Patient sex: F
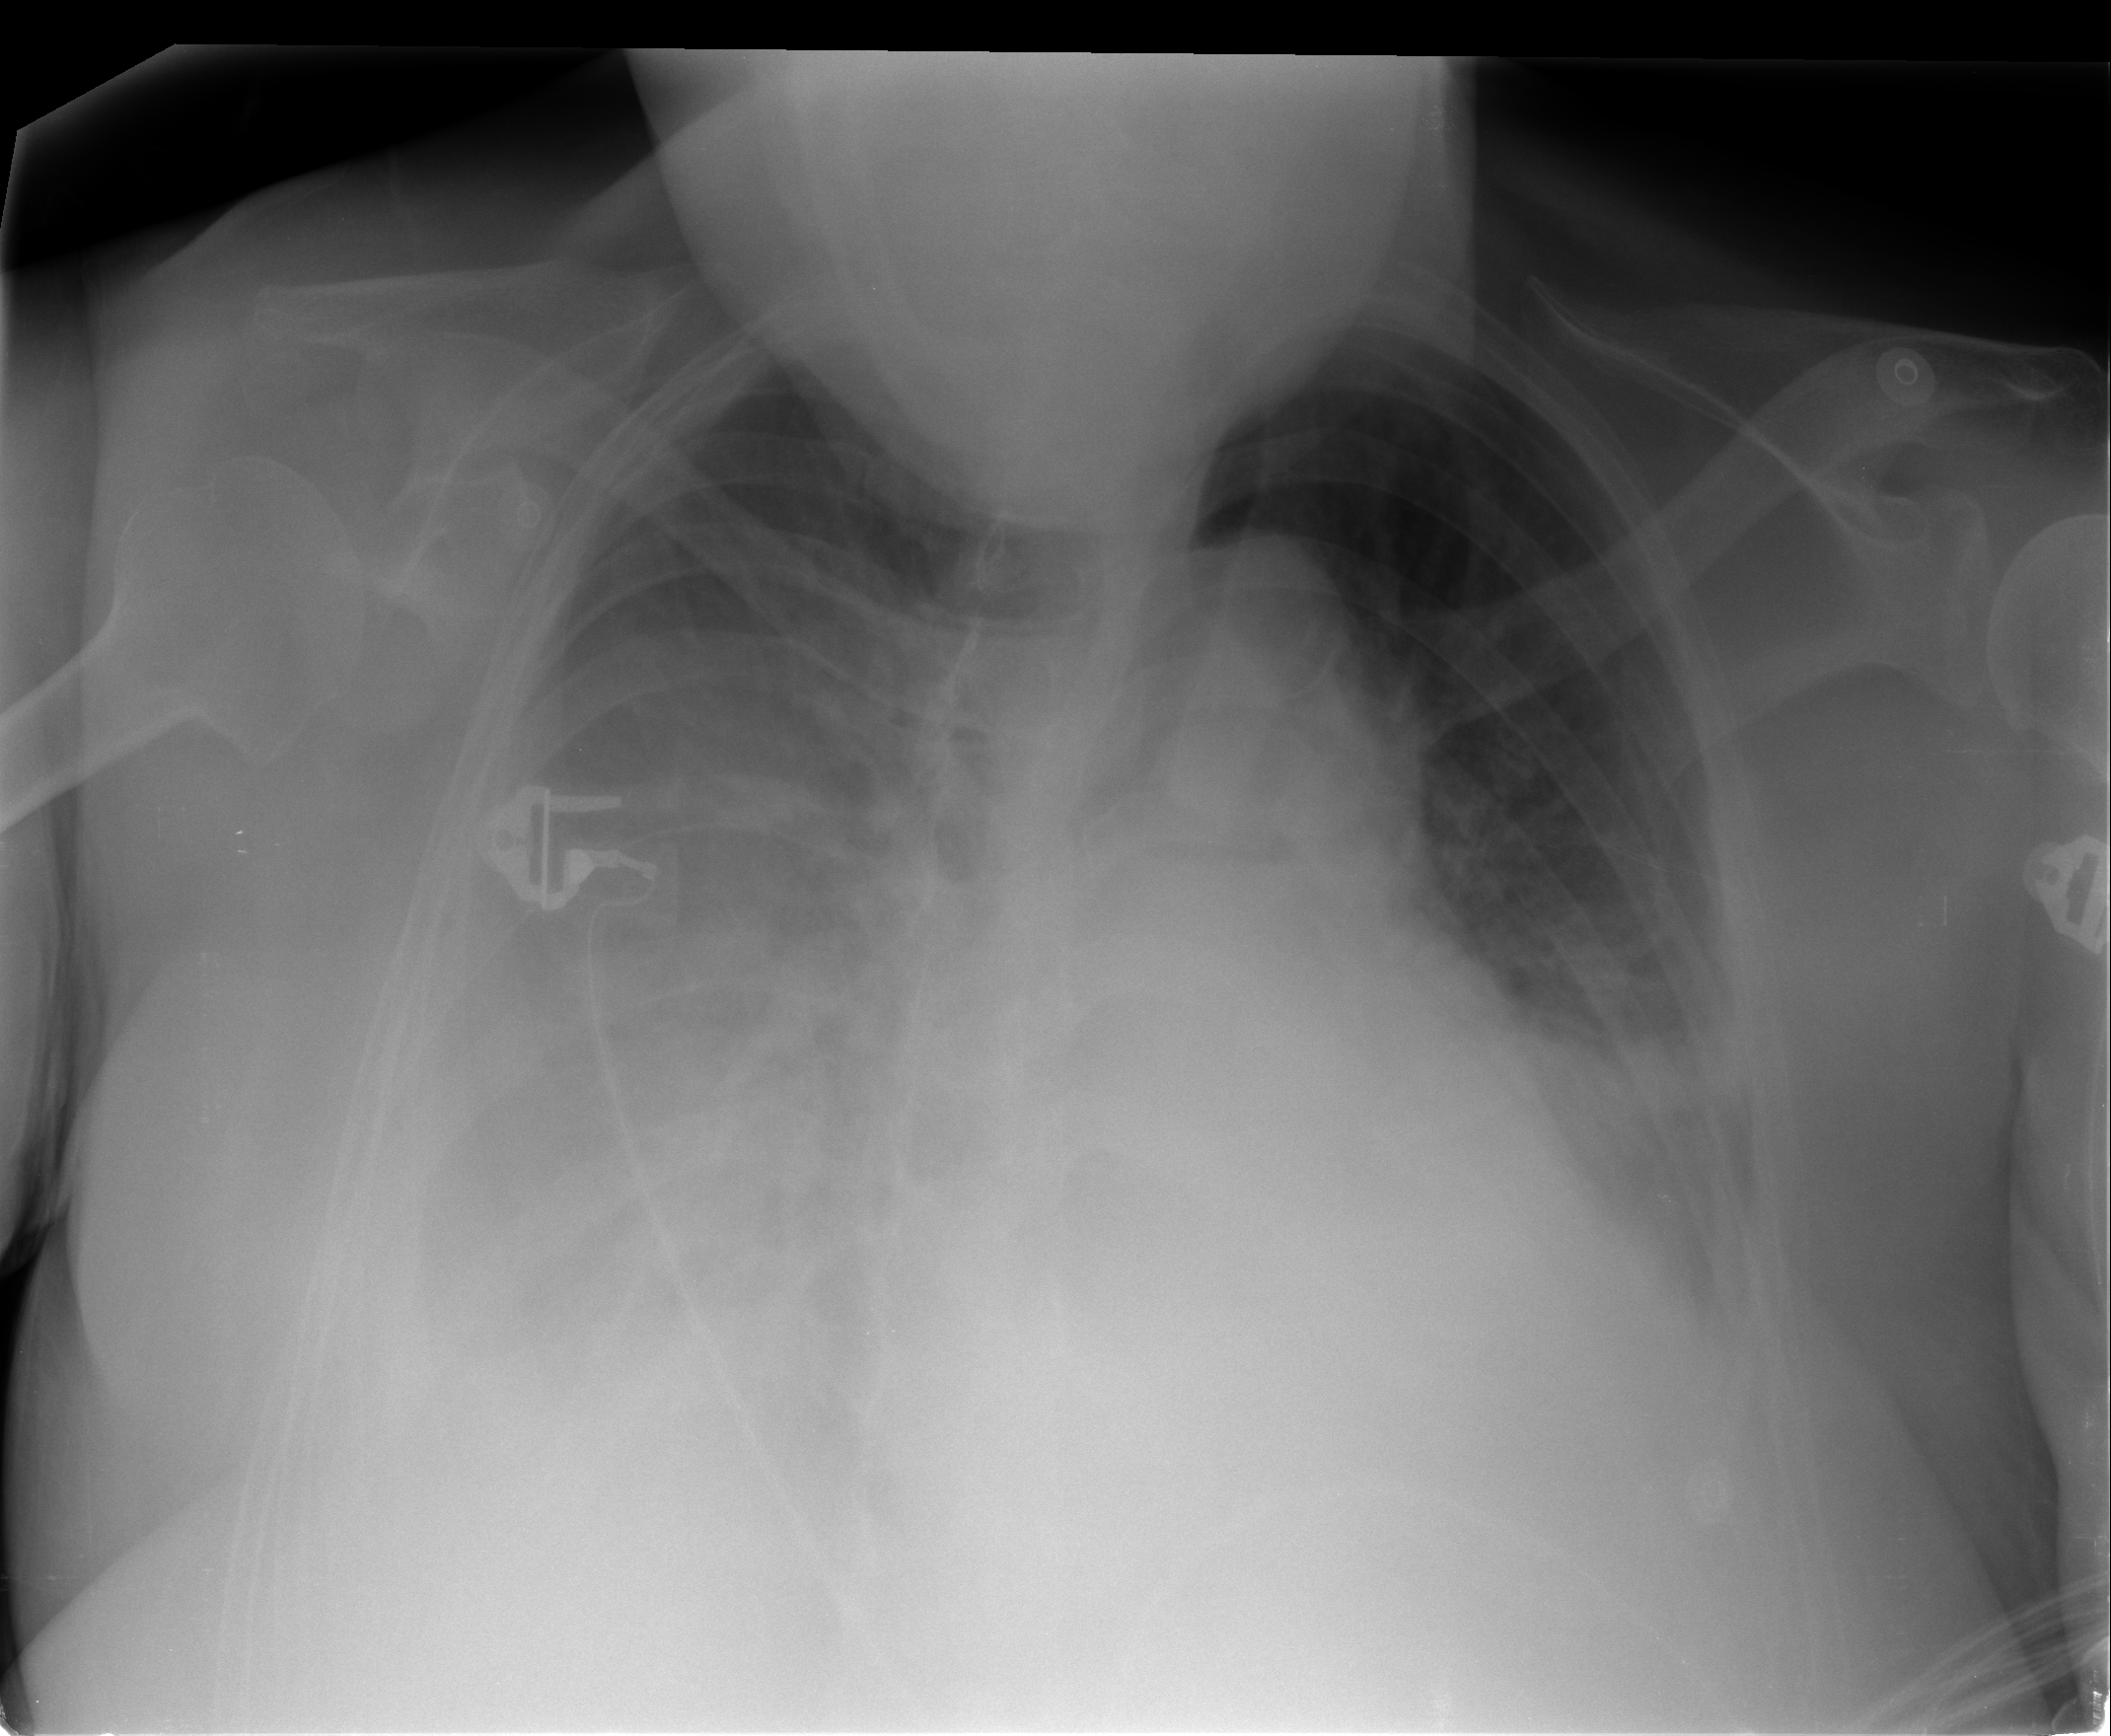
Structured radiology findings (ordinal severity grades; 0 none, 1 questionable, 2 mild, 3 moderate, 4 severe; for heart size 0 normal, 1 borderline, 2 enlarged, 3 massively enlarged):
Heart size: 2
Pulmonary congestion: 2
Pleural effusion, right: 3
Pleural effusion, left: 2
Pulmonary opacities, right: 0
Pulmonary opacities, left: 0
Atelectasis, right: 2
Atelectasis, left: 2